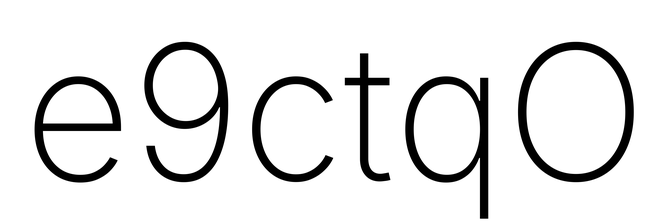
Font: Inter_ExtraLight